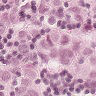
Metastatic tissue present: yes